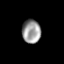
Tissue: prostate
Cell type: T cells
Senescence score: 0.3221
Nuclear area (px): 432
Mean DAPI intensity: 151.454